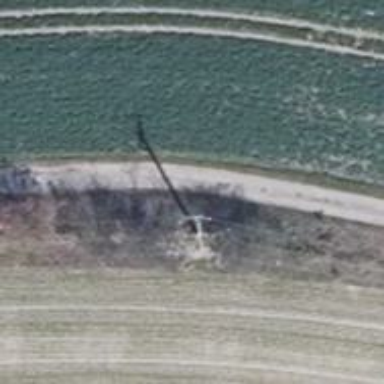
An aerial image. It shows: Power pole.